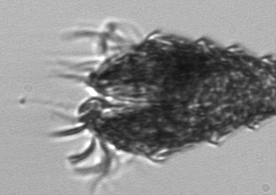
Label: Laboea_strobila